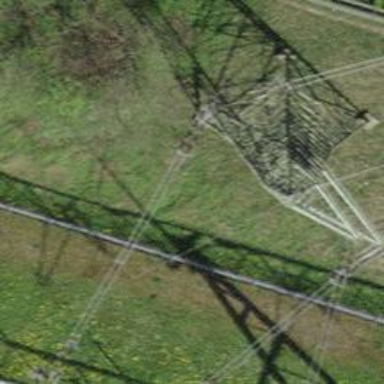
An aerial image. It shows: Power line is depicted.